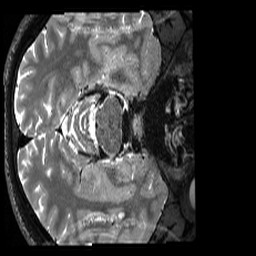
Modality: T2w
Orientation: axial
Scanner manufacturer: siemens
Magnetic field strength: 3 T
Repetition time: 3.2 s
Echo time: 0.563 s